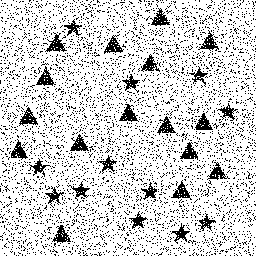
Squares: 0
Triangles: 16
Stars: 12
Total shapes: 28